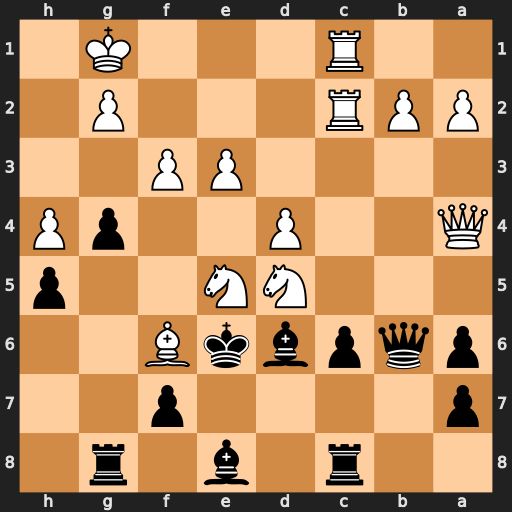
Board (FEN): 2r1b1r1/p4p2/pqpbkB2/3NN2p/Q2P2pP/4PP2/PPR3P1/2R3K1
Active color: b
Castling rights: -
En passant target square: -
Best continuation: cxd5 Rxc8 Bxa4